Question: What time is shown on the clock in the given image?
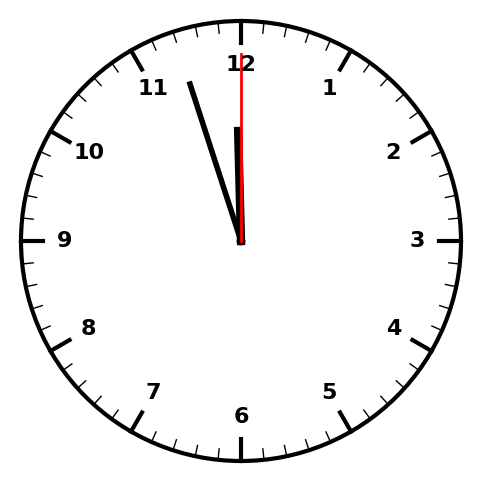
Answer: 11:57:00